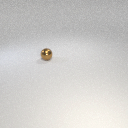
small brown metal sphere